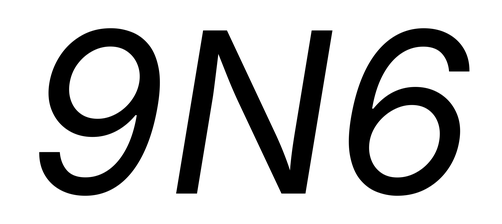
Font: Inter-Italic_Italic